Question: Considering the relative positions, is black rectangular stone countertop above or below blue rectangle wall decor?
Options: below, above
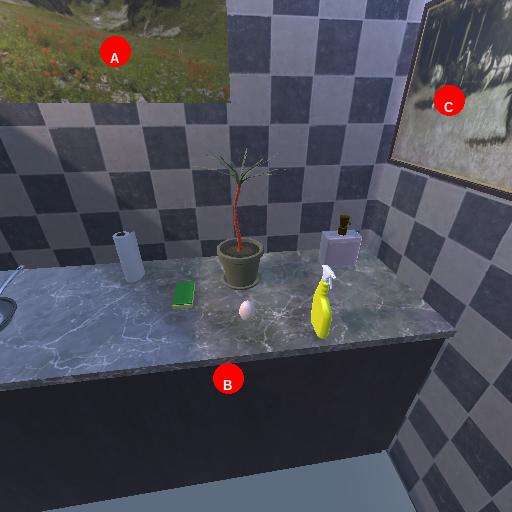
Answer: below